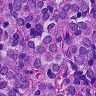
Metastatic tissue present: yes